Interaction volume radius: 5 \u00c5
Interaction volume height: 20 \u00c5
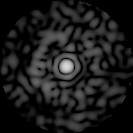
Disorder parameter: 0.8571